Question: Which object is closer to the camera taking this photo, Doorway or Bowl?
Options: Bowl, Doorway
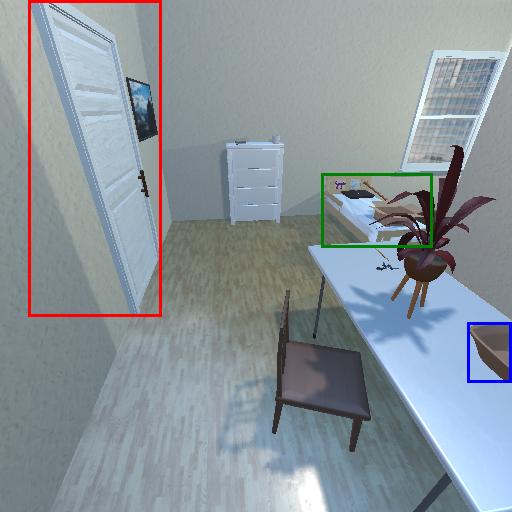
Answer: Bowl